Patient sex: M
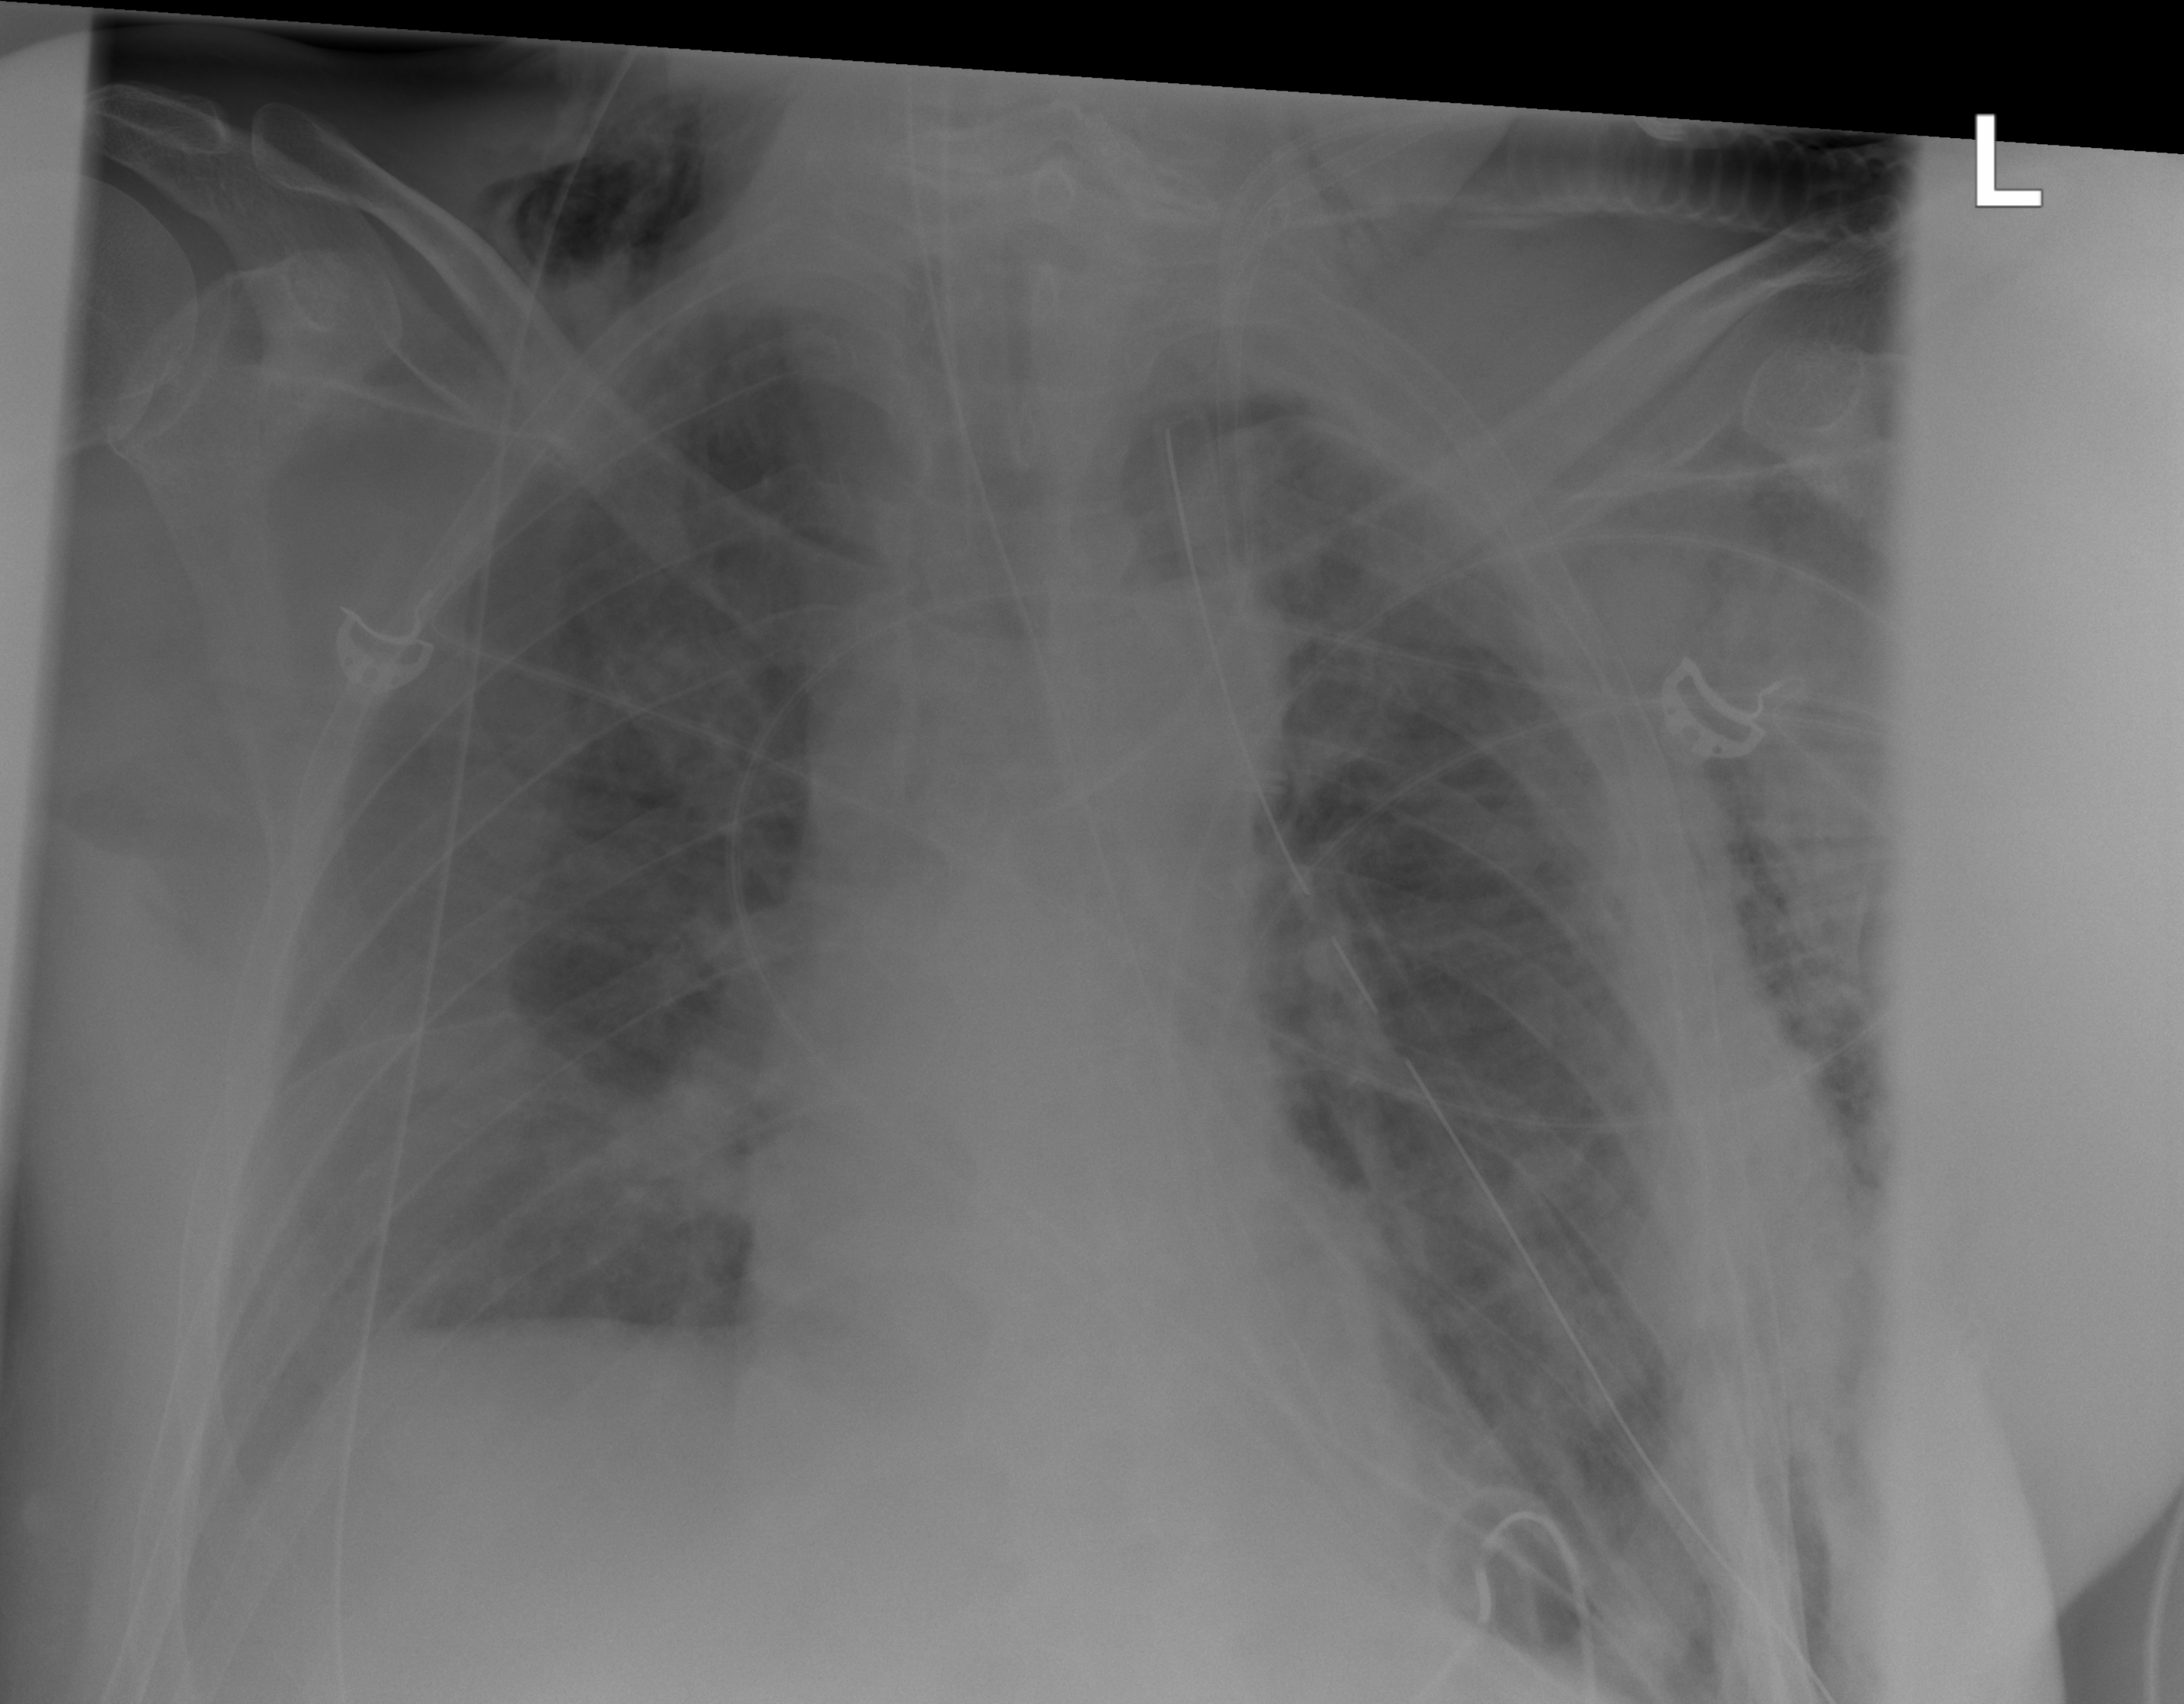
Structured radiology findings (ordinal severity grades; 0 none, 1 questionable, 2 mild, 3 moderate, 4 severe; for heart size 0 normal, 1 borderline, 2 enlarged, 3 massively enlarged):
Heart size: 0
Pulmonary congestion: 0
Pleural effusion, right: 3
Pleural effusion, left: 0
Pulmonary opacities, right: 0
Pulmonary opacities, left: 0
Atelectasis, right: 0
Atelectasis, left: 0